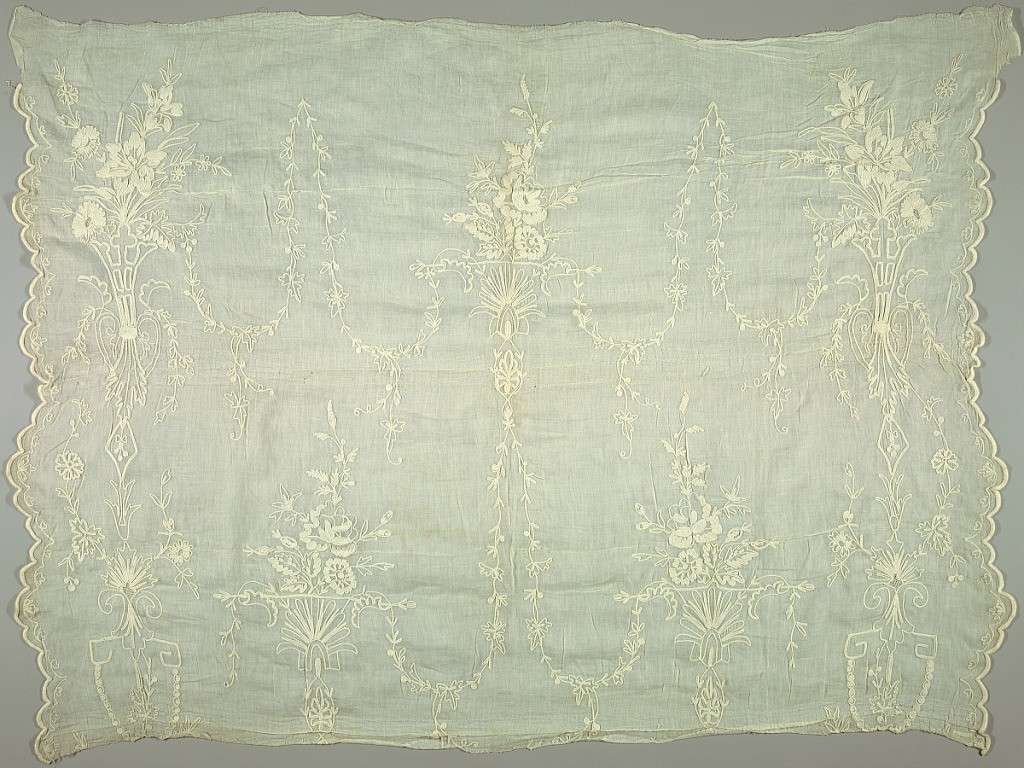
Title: Curtain panel
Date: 1800–1850
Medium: cotton Technique: embroidered
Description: Part of a white muslin curtain embroidered in white. Design has a repeating pattern of vases with flowers connected by garlands. Both edges scalloped.